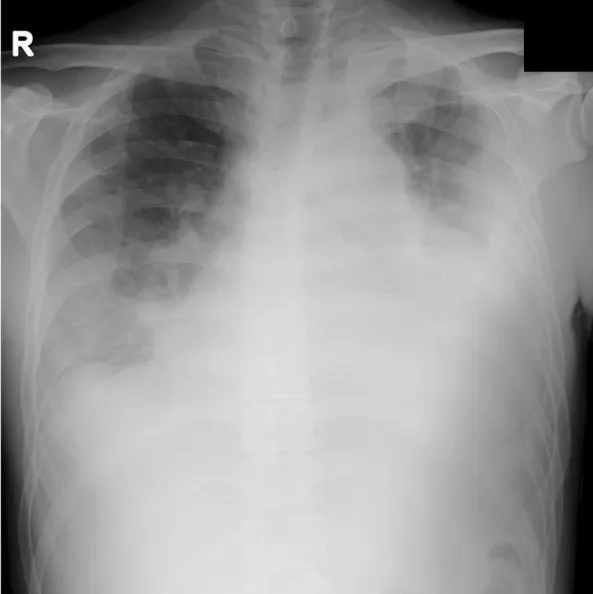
The chest radiograph revealed a mass in the left upper lung, bilateral pleural effusions and cardiac enlargement.
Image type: radiology (x_ray)